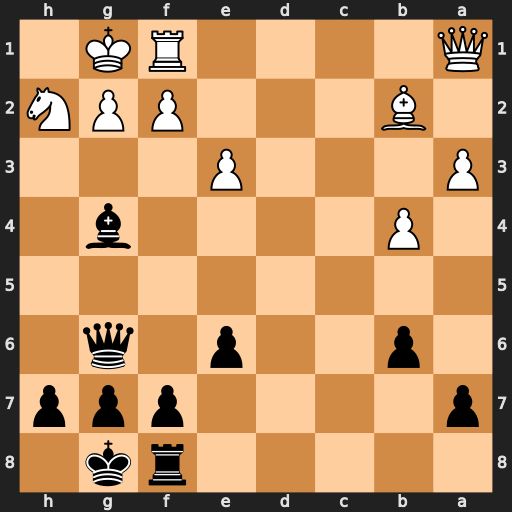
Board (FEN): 5rk1/p4ppp/1p2p1q1/8/1P4b1/P3P3/1B3PPN/Q4RK1
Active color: b
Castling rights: -
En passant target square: -
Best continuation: Bh3